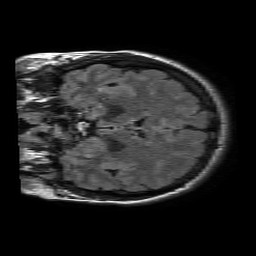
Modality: FLAIR
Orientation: coronal
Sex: female
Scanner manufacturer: philips
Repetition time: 11 s
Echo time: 0.125 s